Question: This is a heatmap showing the profit of each employee (rows) for different tasks (columns). Task 1 requires exactly 1 person; Task 2 requires exactly 1 person; Task 3 requires exactly 3 people; Task 4 requires exactly 3 people; Task 5 requires exactly 2 people. Under the constraint that each task must have exactly the required number of people, what is the maximum total profit achievable by assigning employees? Note: All profit values are multiples of 10. Each task's total profit is the sum of the profits contributed by one or more people assigned to that task; not every task must be completed. Each person can be assigned to at most one task.
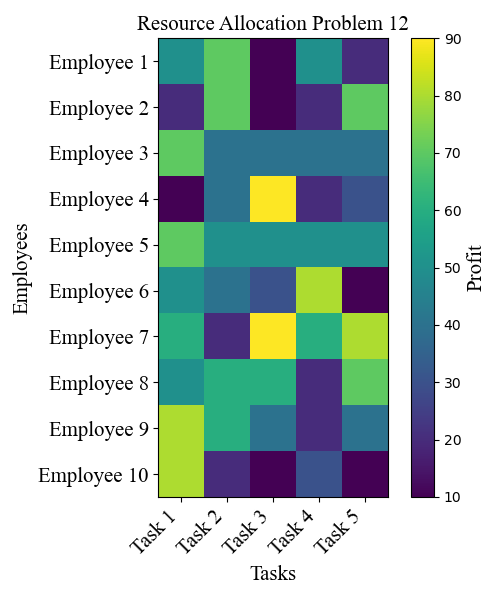
Answer: 680